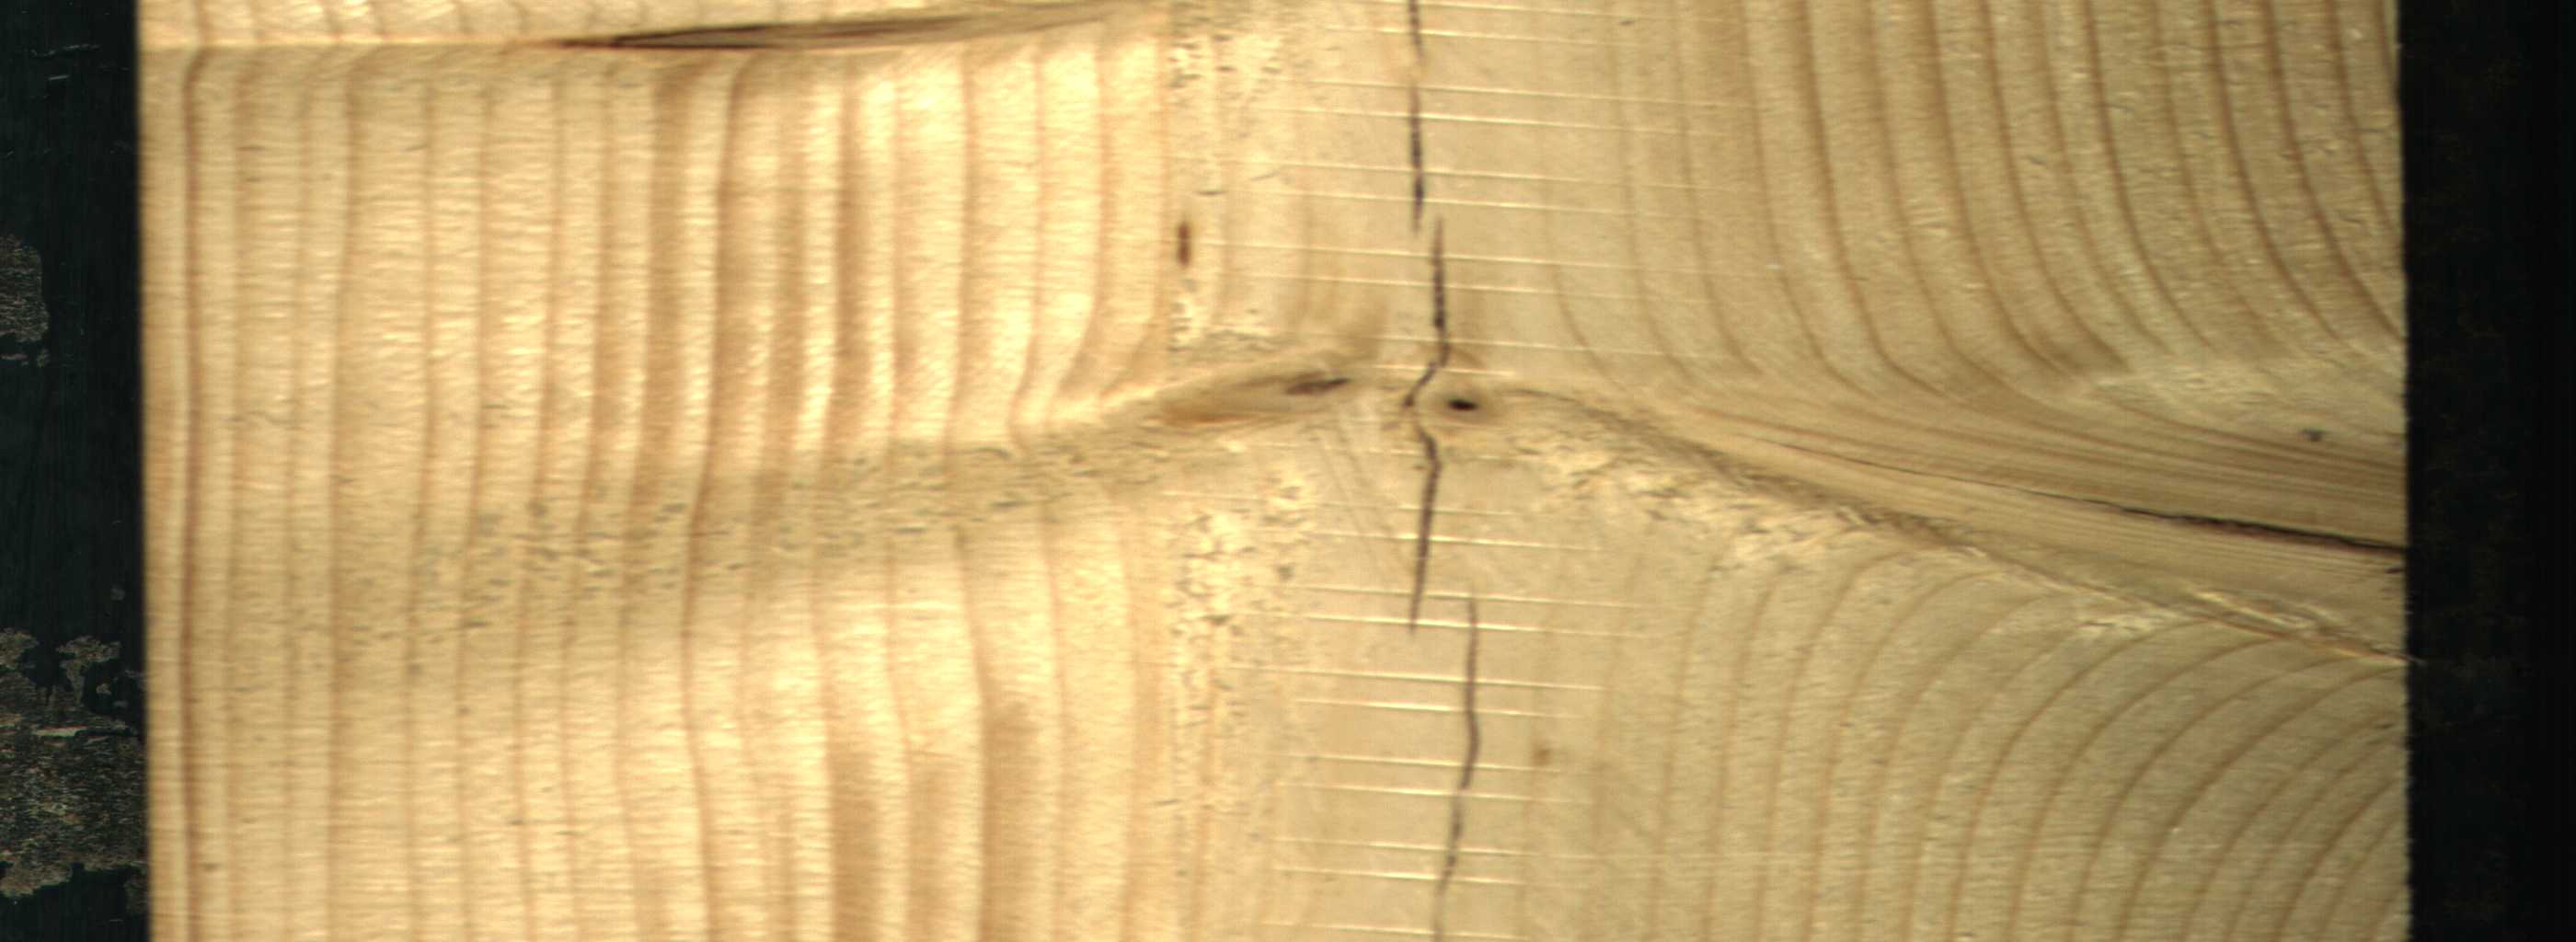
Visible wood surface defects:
Crack
Crack
knot_with_crack
Dead_Knot
Live_Knot